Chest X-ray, PA view. Patient: 49 years old, sex F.
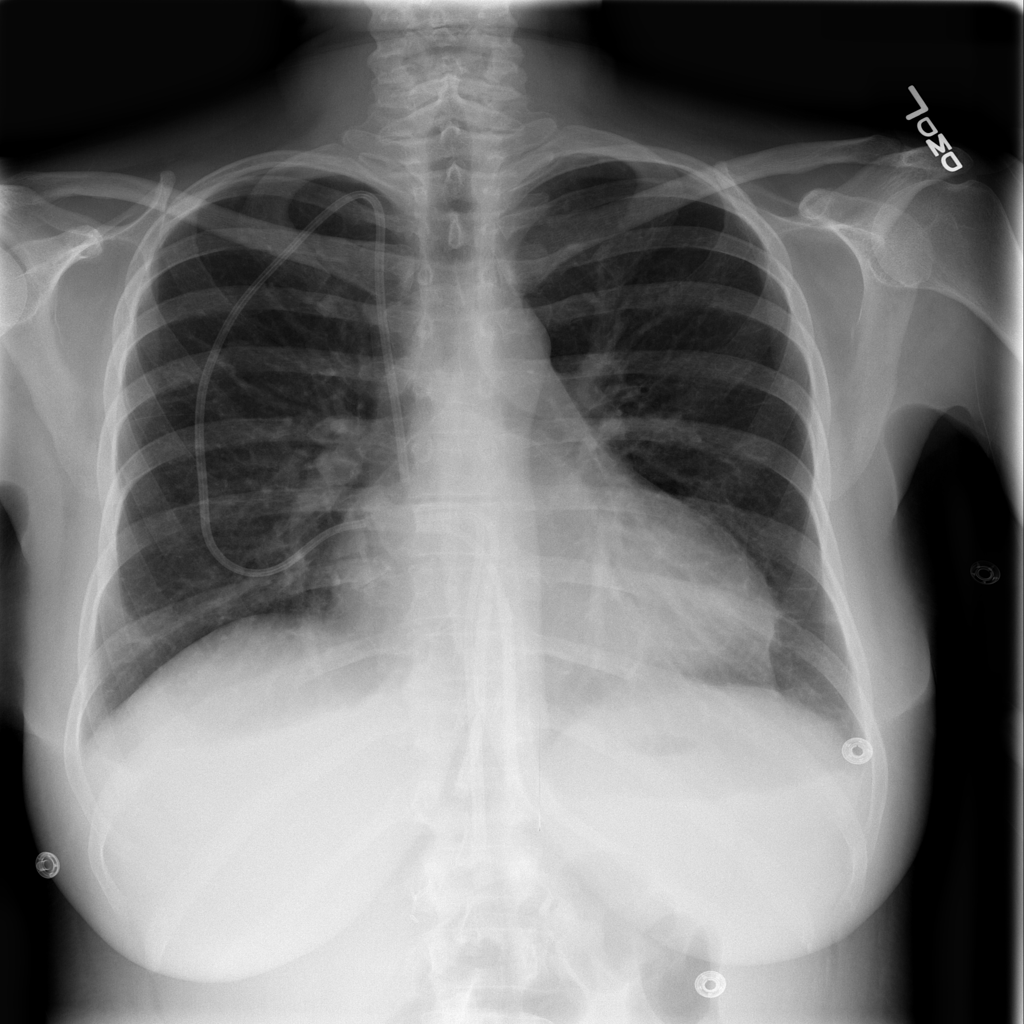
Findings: Atelectasis, Infiltration